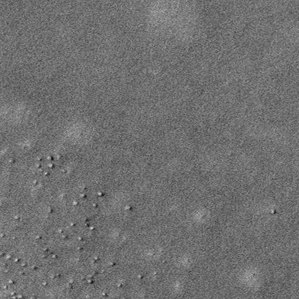
Label: frost